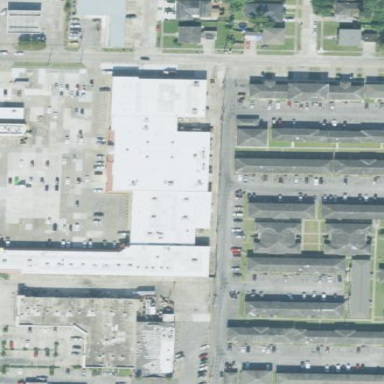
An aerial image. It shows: Retail area.